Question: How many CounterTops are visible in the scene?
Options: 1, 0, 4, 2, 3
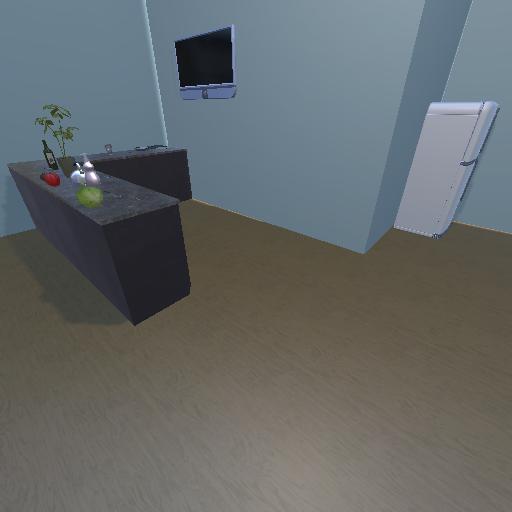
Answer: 1